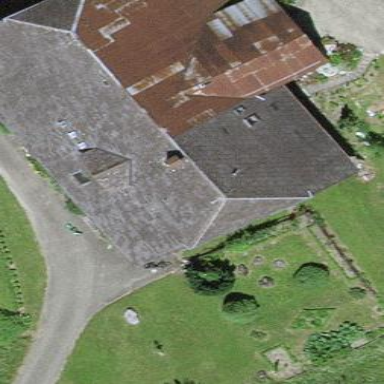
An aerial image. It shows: Farm building.